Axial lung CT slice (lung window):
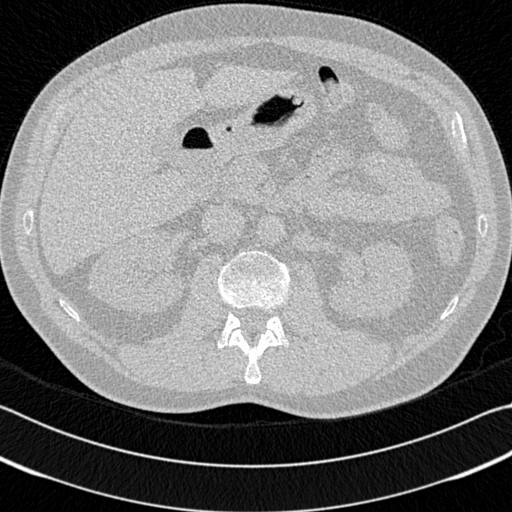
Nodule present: no